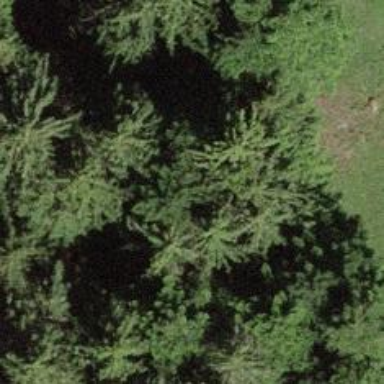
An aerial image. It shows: Forest area.